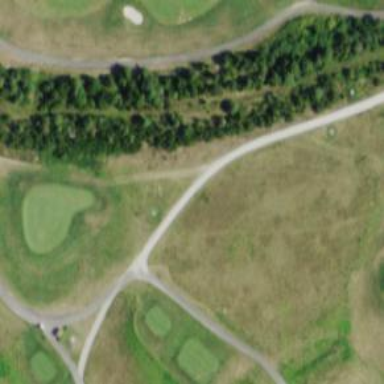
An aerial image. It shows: Service road designated as golf cart path.